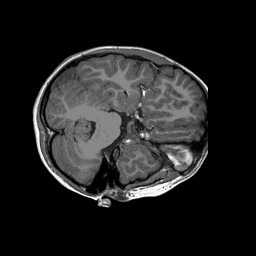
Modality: T1w
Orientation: coronal
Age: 8
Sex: male
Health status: ill